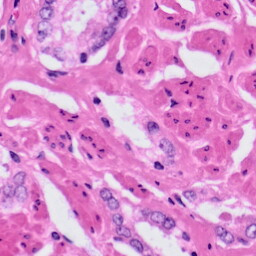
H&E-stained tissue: Prostate